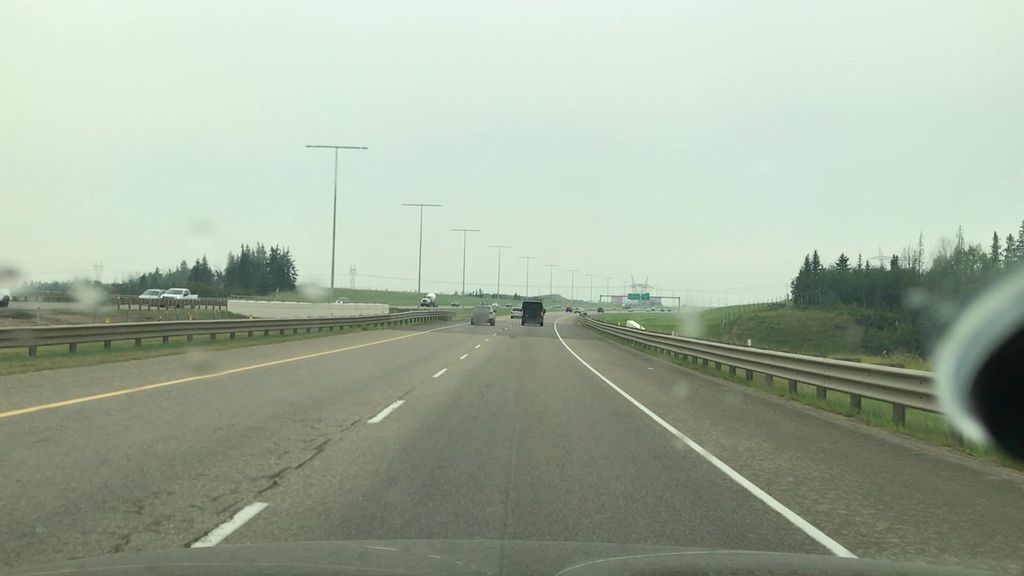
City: edmonton